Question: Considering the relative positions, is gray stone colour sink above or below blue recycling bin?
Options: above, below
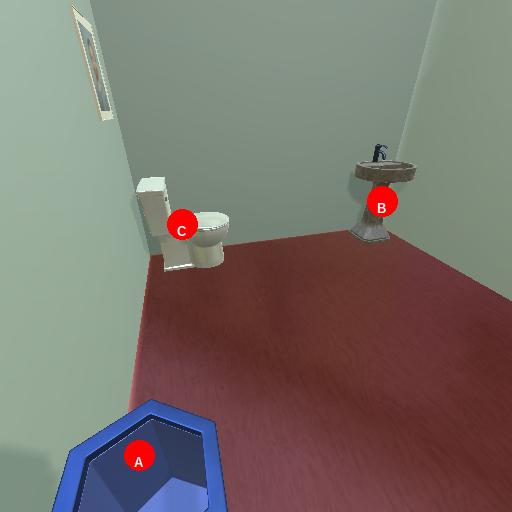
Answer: above